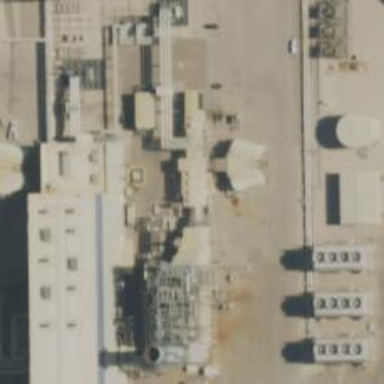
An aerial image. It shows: Gas-powered generator. It is gas turbine type generator.